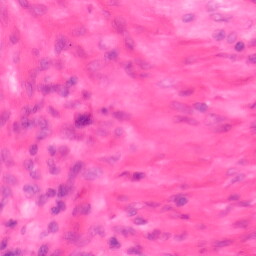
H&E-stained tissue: Colon